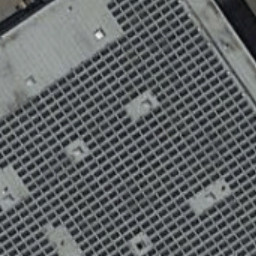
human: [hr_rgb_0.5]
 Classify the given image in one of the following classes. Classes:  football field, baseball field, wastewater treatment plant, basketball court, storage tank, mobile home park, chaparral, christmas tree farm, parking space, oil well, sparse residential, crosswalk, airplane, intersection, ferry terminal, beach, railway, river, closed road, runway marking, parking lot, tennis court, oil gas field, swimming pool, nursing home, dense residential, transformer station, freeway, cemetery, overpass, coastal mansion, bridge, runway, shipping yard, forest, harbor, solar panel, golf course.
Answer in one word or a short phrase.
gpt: solar panel